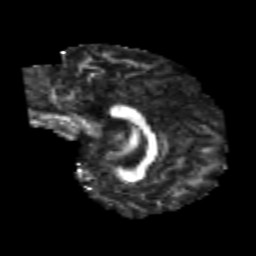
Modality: FA
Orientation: sagittal
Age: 23
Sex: male
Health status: healthy